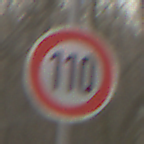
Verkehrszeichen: Geschwindigkeit110
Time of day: MorningAfternoon
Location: Outdoor (Nature)
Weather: PartlyCloudy
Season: Winter
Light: Natural